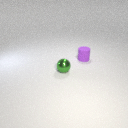
small green metal sphere to the left of small purple rubber cylinder